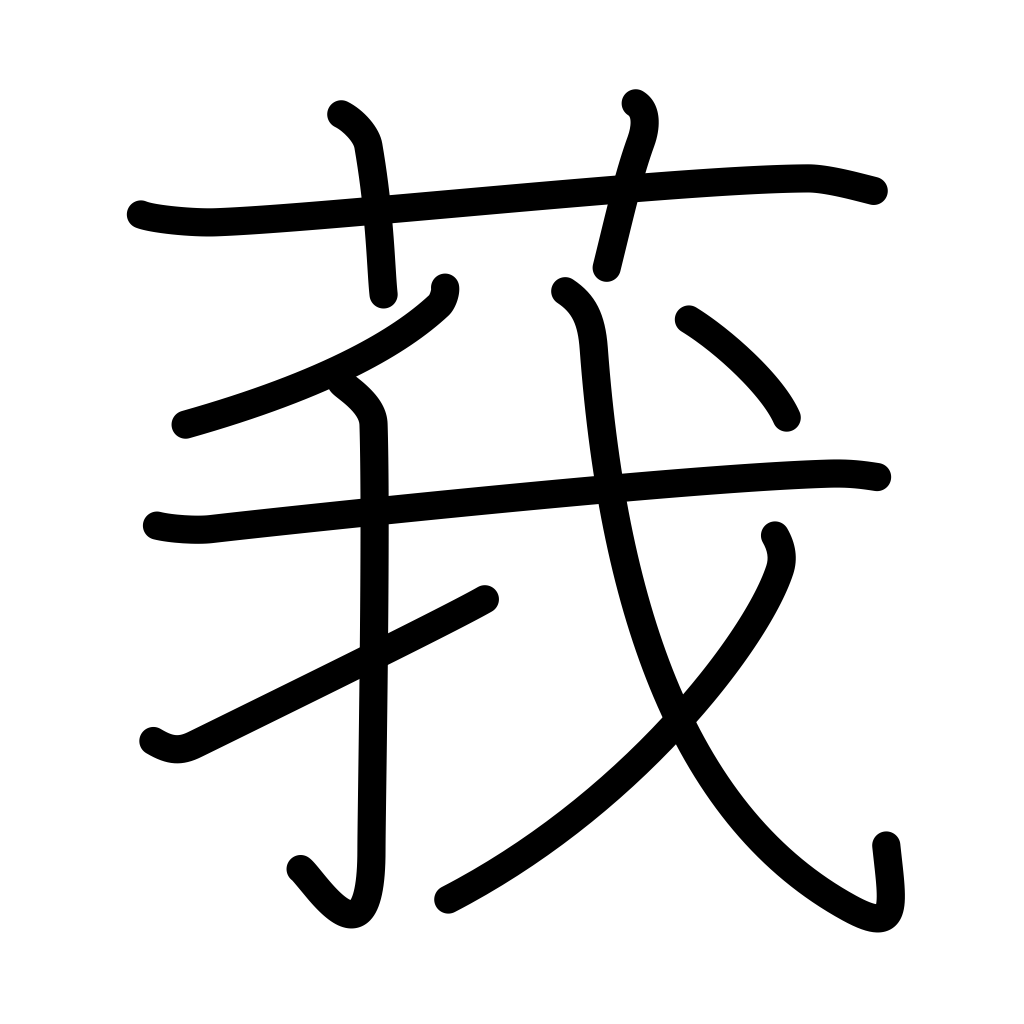
Meaning: type of thistle